Question: Given the supply, demand, and route table for this logistics problem, what is the minimum total cost? Please provide the answer as an integer.
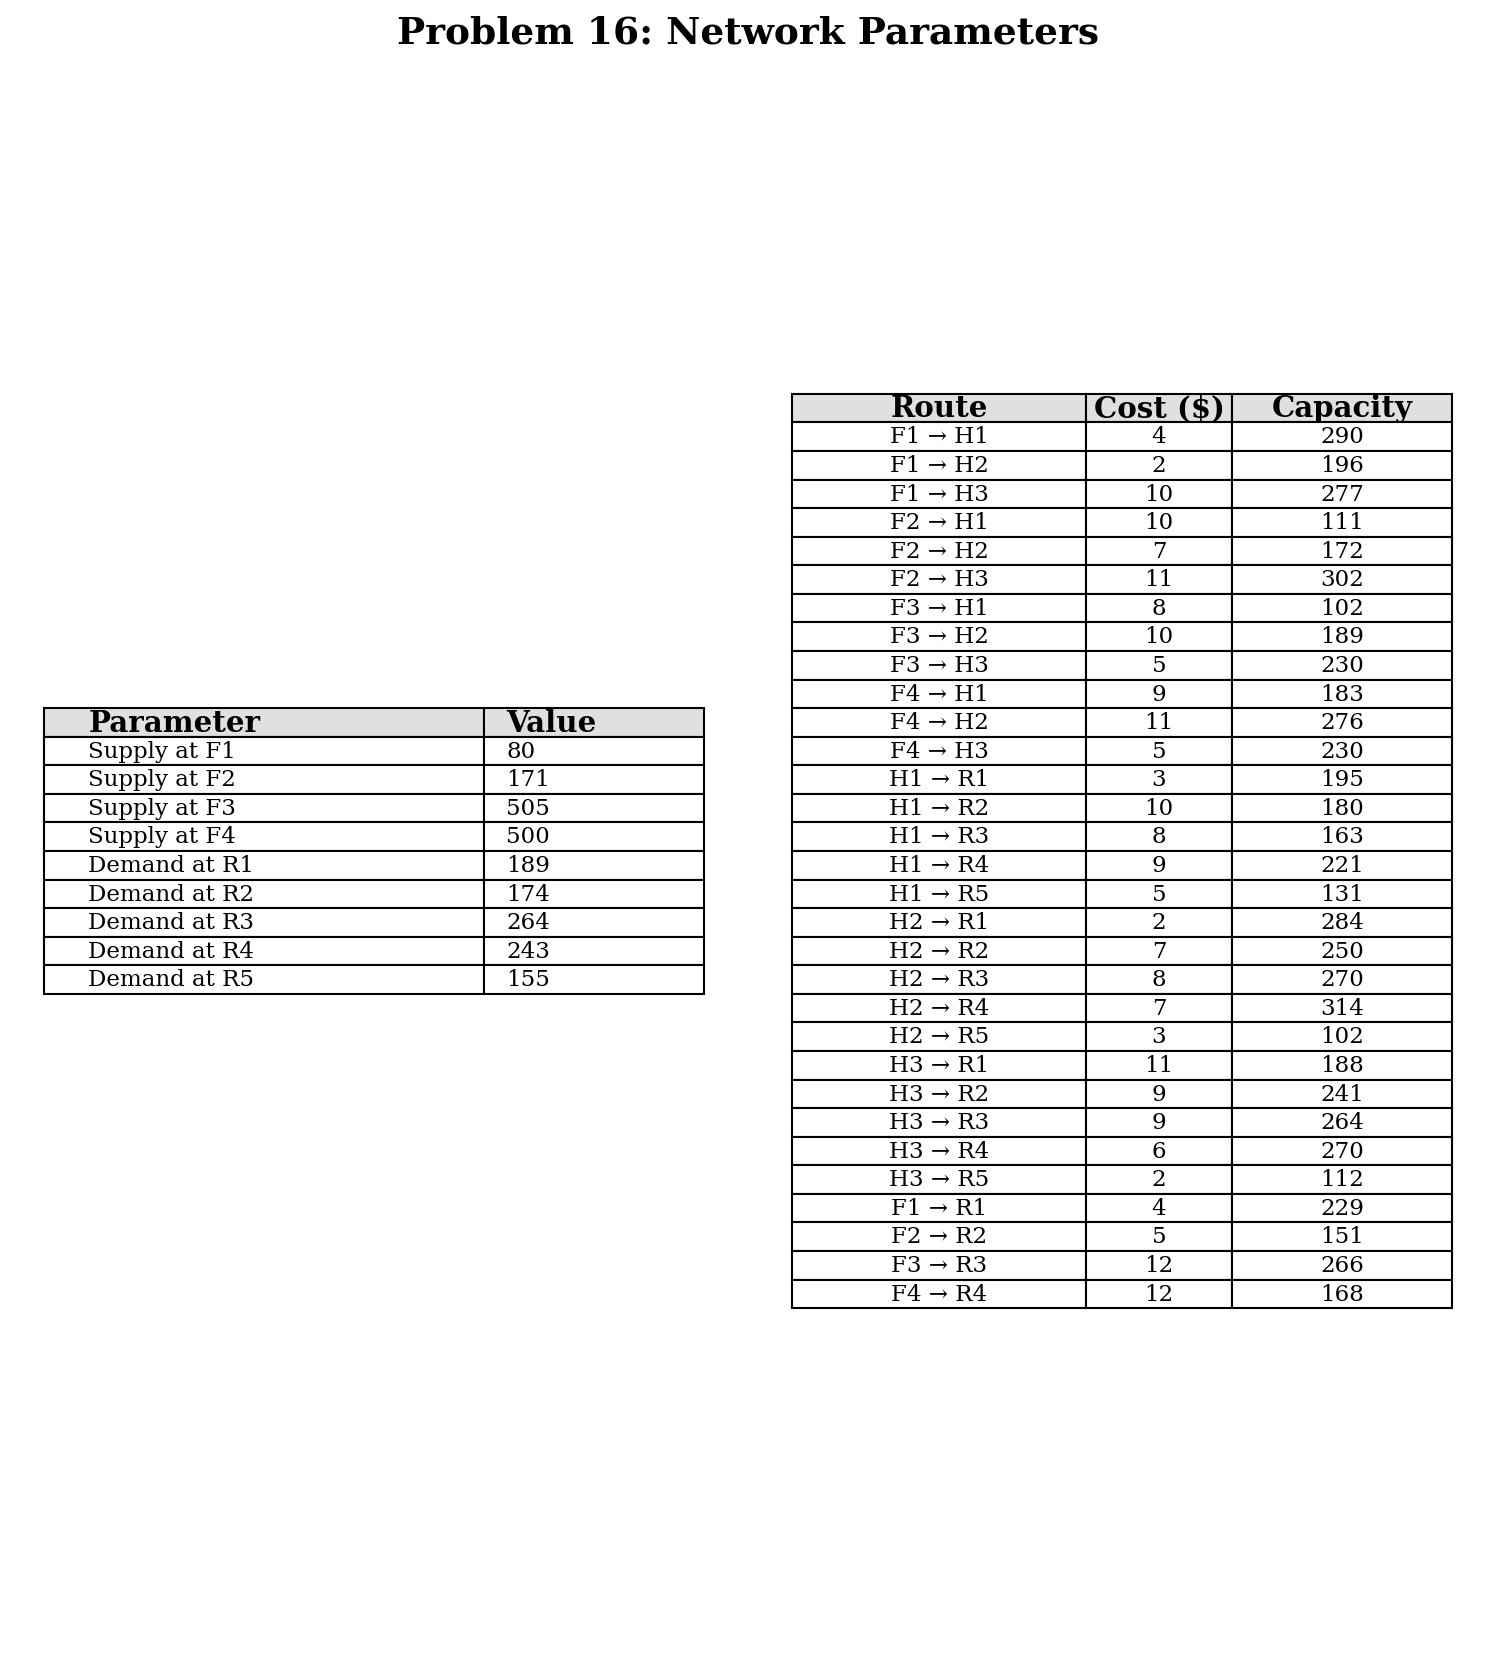
Answer: 9736